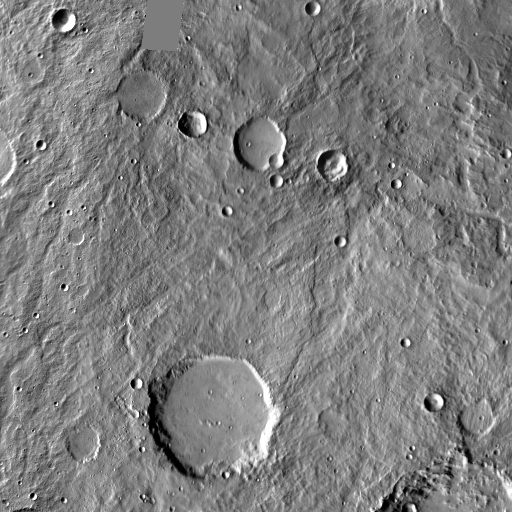
Crater classes present: Background, Other, Buried